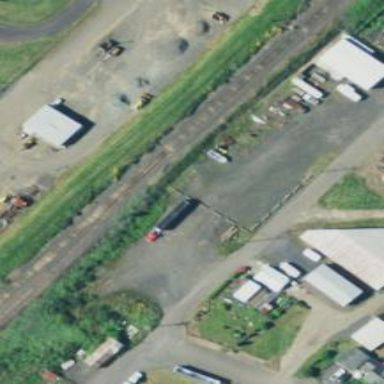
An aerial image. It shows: Railway line on embankment.